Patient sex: M
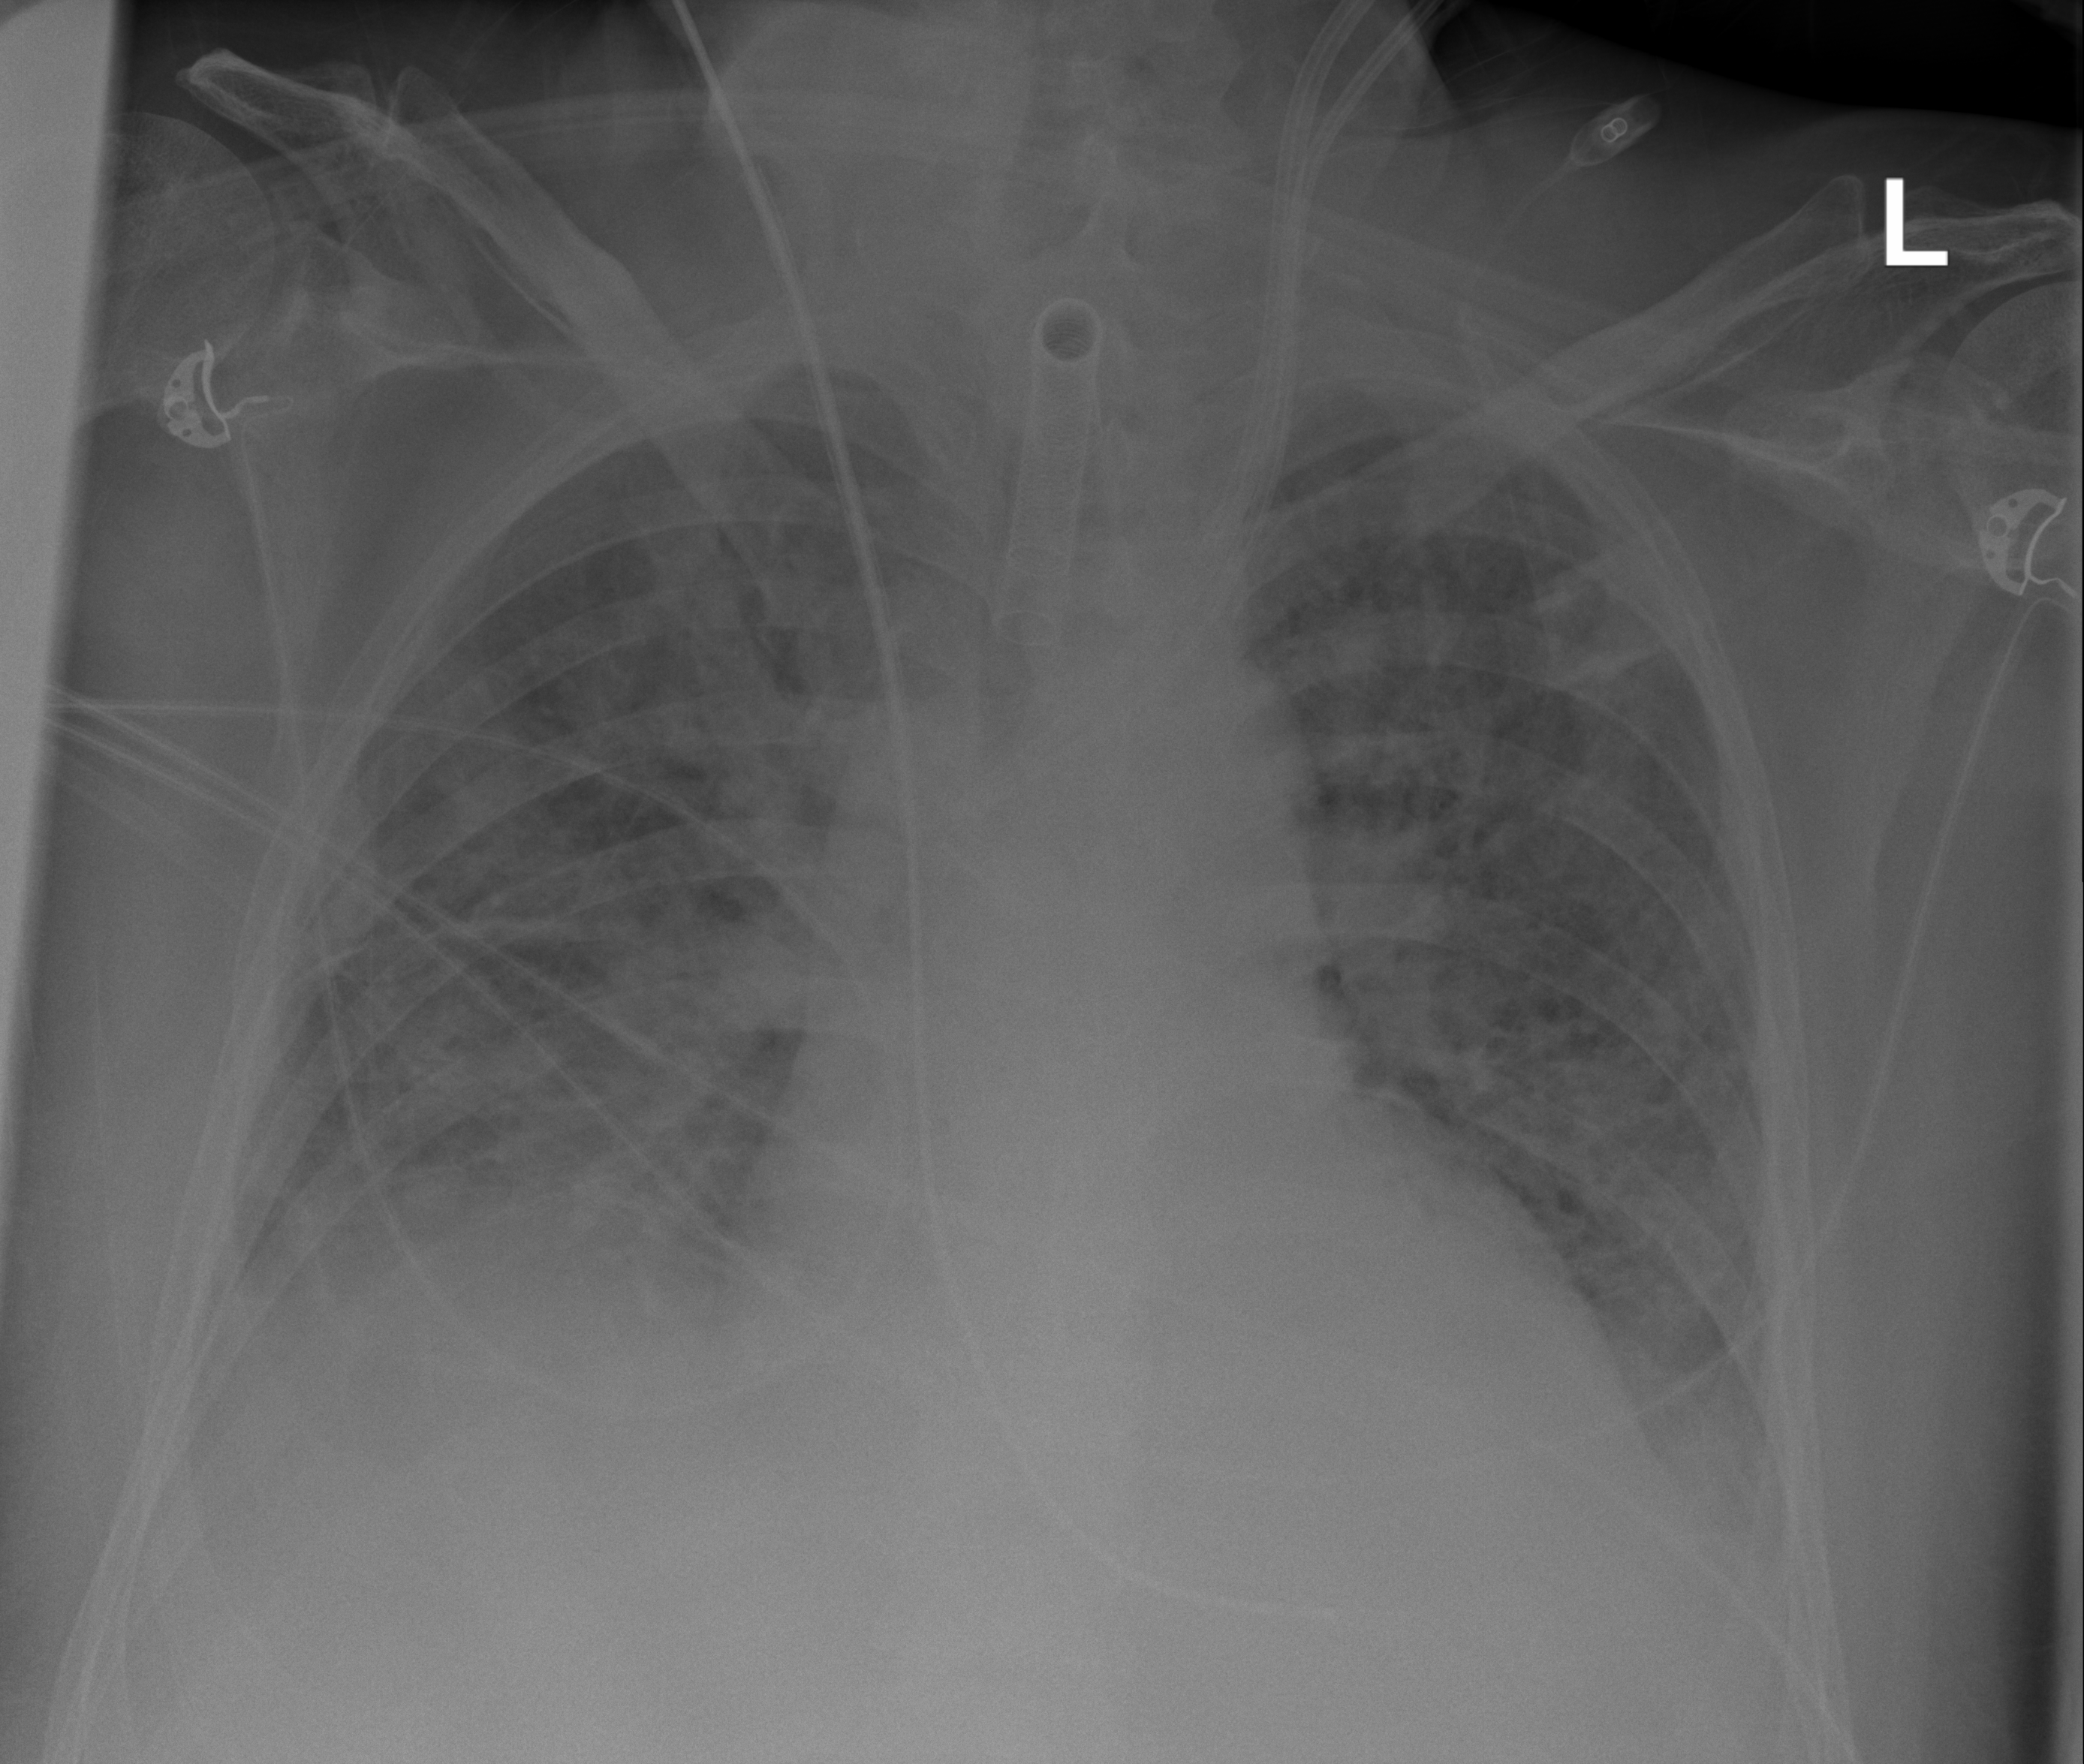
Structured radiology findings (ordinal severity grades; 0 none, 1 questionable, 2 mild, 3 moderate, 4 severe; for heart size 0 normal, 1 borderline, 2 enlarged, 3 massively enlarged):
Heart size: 1
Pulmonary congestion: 0
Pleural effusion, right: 2
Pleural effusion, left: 2
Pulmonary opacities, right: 3
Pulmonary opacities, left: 3
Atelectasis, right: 3
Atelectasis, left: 3